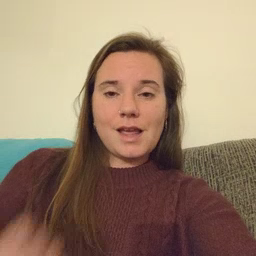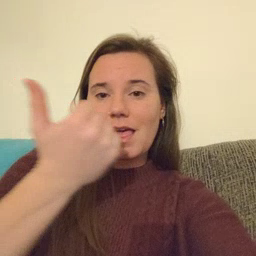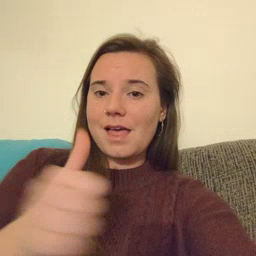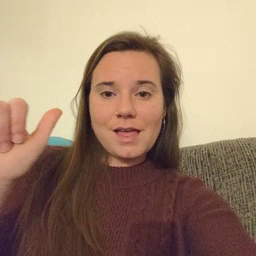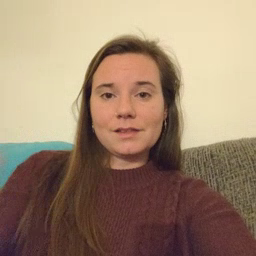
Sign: any